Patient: sex M, age 64
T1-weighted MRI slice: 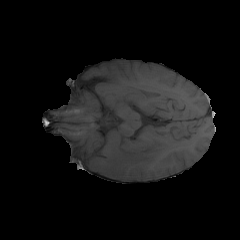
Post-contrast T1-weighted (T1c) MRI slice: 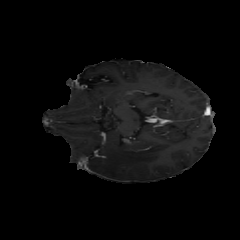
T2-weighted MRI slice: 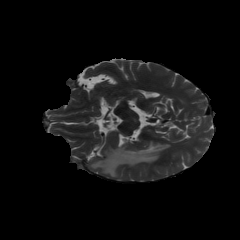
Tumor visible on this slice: yes
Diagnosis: Glioblastoma, IDH-wildtype
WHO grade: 4